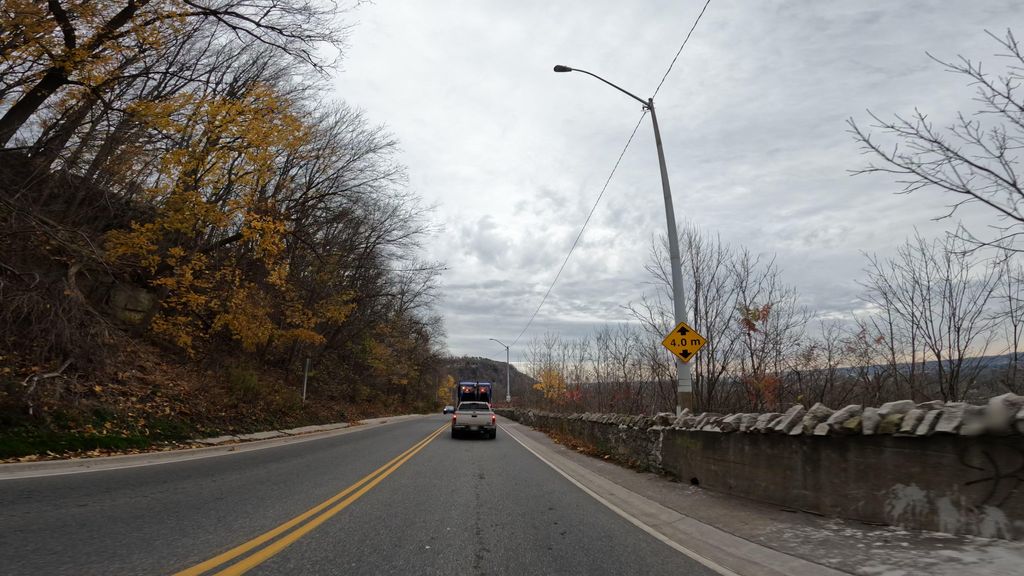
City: hamilton